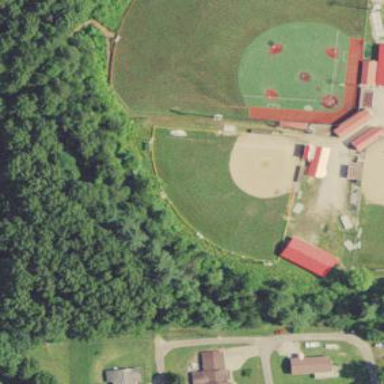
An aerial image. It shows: Baseball pitch for leisure land activities.